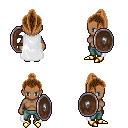
a pixel art fantasy rpg character, female body template, human, dark skin, white cape, teal pants, brown long topknot hairstyle, gold boots, shield, four views (front, back, left, right), 2x2 character sprite sheet, small pixel art, hard edges, no anti-aliasing